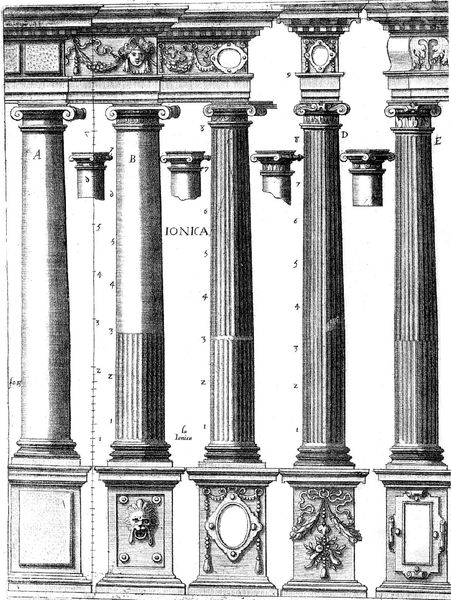
Titel: “Architectura”, Antwerpen 1577
Künstler: Hans Vredeman de Vries
Schlagwörter: blätter, säule, säulen, zeichnung, masse, ornament, architektur, gesicht, rahmen, sockel, fünf, früchte, ranken, relief, studie, grafik, zahlen, stil, antike, druck, schwarzweiss, stich, kunst, löwenkopf, gesciht, kapitelle, kapitell, girlanden, fries, sims, gesims, voluten, ionisch, kanneluren, löwe, basis, dorisch, korinthisch, schaft, gebälk, groteske, grundriss, abakus, echinus, korintisch, maßstab, ädikula, triglyphen, säulenordnung, ordnung, metope, postamente, kaneluren, kannelur, technisch, bläter, ionika, maskaron, ordnungen, gesicms, flat, ionka, kanülen, arcjitrav